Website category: sports
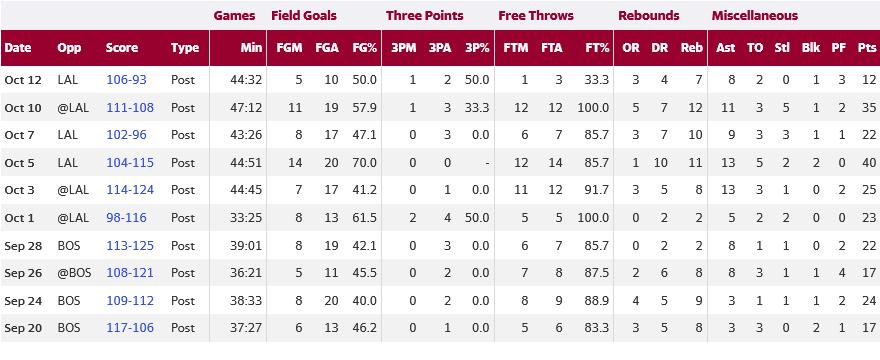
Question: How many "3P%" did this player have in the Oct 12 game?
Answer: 50.0

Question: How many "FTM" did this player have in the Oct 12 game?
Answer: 1

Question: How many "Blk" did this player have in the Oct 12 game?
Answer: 1

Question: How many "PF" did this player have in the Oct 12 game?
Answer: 3

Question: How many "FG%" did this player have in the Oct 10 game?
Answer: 57.9

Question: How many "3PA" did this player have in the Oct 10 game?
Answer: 3

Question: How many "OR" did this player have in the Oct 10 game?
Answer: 5

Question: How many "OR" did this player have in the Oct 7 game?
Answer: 3

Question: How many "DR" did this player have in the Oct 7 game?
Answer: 7

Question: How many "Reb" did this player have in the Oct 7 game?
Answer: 10

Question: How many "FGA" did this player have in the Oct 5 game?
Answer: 20

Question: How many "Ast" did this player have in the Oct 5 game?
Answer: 13

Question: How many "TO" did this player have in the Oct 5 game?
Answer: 5

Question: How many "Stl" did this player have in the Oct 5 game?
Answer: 2

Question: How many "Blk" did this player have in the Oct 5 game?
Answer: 2

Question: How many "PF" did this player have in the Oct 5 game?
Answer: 0

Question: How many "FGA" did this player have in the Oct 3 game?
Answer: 17

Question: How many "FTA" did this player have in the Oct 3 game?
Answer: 12

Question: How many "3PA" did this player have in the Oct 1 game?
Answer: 4

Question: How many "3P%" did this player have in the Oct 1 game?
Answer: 50.0

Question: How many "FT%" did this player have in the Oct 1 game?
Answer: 100.0

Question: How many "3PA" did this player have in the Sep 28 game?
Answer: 3

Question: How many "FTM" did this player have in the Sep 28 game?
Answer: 6

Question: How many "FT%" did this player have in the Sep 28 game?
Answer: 85.7

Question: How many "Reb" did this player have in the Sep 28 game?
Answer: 2

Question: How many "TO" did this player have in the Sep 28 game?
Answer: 1

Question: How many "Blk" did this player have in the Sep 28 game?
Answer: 0

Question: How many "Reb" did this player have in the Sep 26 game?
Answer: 8

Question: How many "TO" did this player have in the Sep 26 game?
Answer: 3

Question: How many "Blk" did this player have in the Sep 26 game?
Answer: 1

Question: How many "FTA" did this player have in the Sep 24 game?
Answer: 9

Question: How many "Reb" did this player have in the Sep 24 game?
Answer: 9

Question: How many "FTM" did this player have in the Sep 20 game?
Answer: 5

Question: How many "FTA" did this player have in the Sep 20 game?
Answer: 6

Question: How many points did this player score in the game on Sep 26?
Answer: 17

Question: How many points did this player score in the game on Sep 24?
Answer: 24

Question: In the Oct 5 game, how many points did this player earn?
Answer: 40

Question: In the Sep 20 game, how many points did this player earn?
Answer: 17

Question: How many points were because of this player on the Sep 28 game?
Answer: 22